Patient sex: M
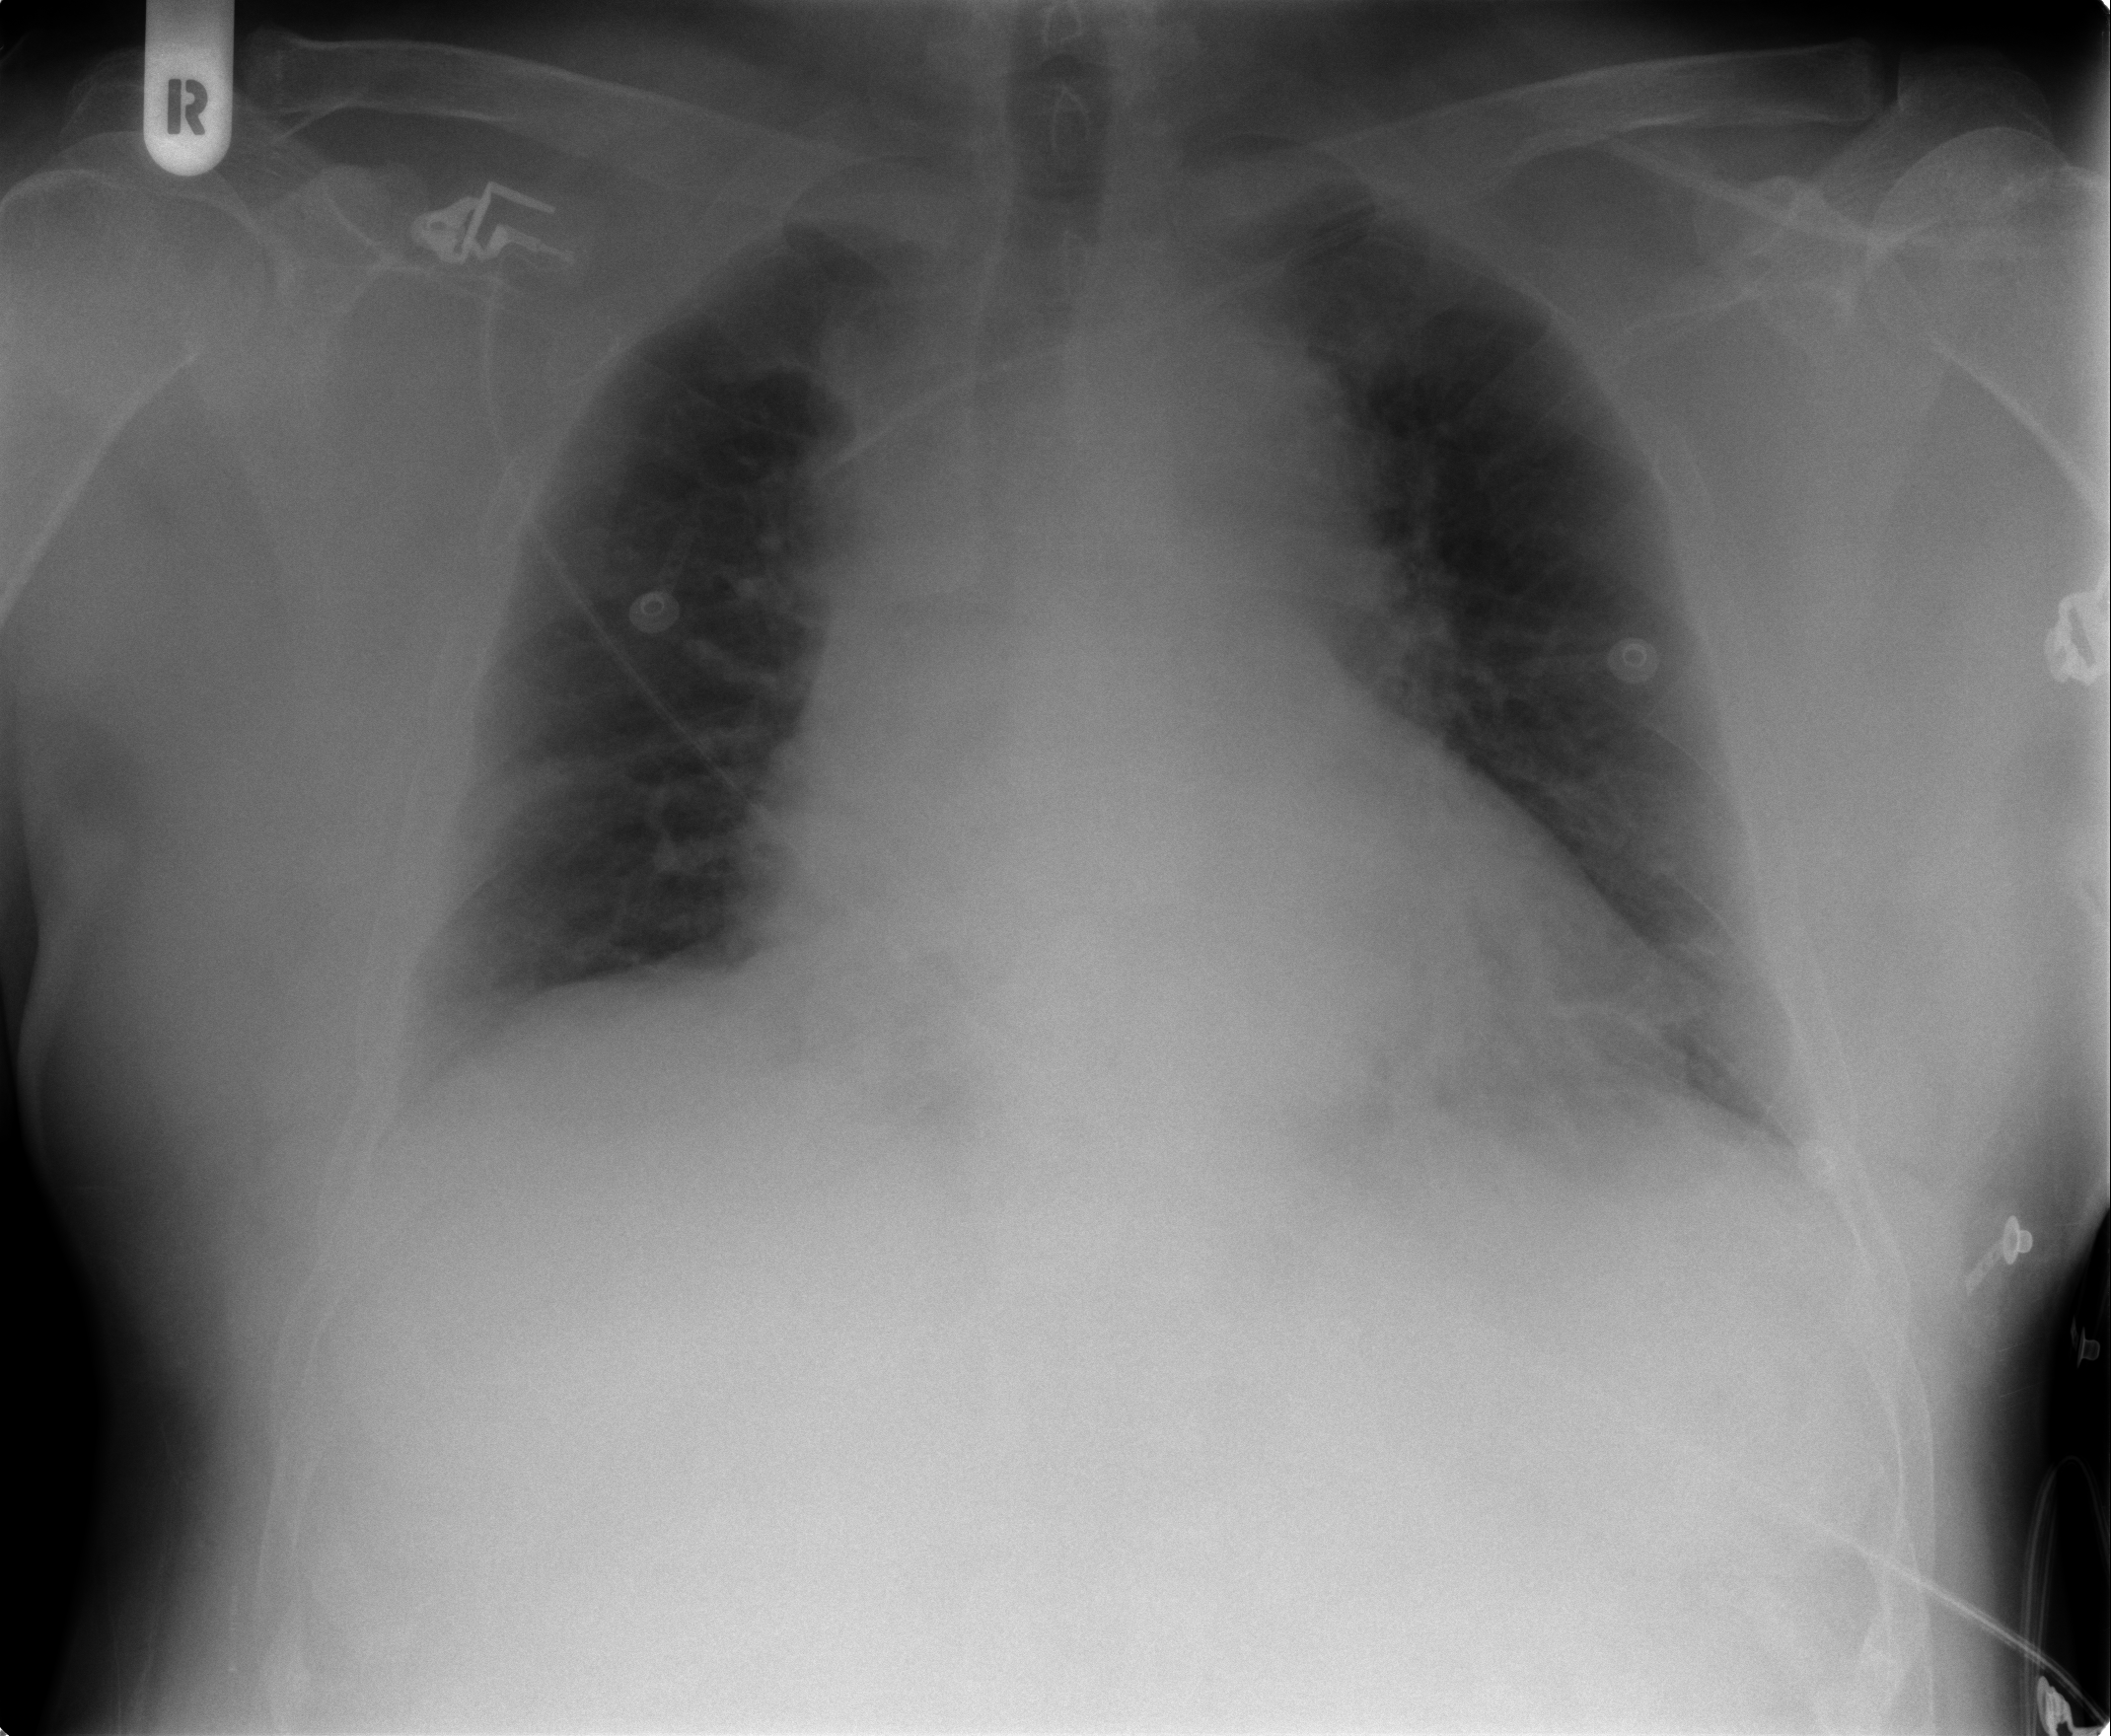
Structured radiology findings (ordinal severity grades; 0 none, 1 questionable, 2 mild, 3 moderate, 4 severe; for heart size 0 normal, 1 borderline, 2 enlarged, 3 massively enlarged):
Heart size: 2
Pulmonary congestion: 2
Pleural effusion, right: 0
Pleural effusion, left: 0
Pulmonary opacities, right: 0
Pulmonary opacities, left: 0
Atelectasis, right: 0
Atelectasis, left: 0